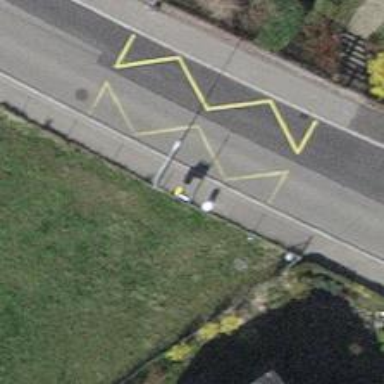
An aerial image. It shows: Bus stop with platform for public transport.